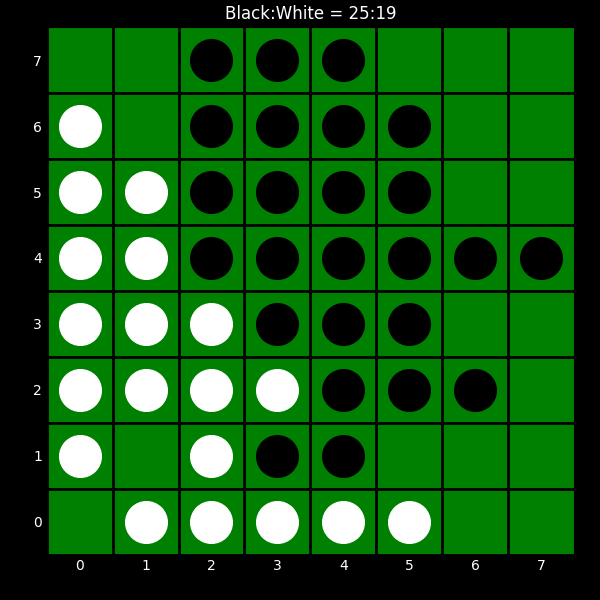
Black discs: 25
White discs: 19